Question:
Why last expression stuck forever(i guess it will never stop) in nrepl.
I have to Ctrl+c Ctrl+c to stop it.
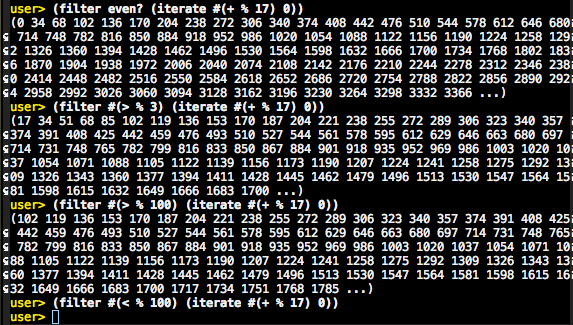
Answer: Because you are trying to evaluate an infinite sequence (by printing it to the REPL).
The result of e.g. '(filter #(> % 100) (iterate #(+ % 17) 0))' can be printed to the REPL, because the REPL will print the first 'x' elements of the resulting sequence, followed by '...', where 'x' is a value you can set with '(set! *print-length* x)'.
But trying to evaluate'(filter #(< % 100) (iterate #(+ % 17) 0))' will run forever, since there are only 6 possible elements.
---
Have a look at the <URL> documentation:
'''
;; Oops! Don't this!!!
user=> (iterate inc 0)
;; Frantically doing C-c C-c :-P
; Evaluation aborted.
user=> (set! *print-length* 10)
10
;; Now it's perfectly fine. Yay!
user=> (iterate inc 0)
(0 1 2 3 4 5 6 7 8 9 ...)
'''
---
You may want to use <URL> instead of 'filter', since the sequence you create with 'iterate' is already ordered.
'''
user=> (take-while #(< % 100) (iterate #(+ % 17) 0))
(0 17 34 51 68 85)
'''